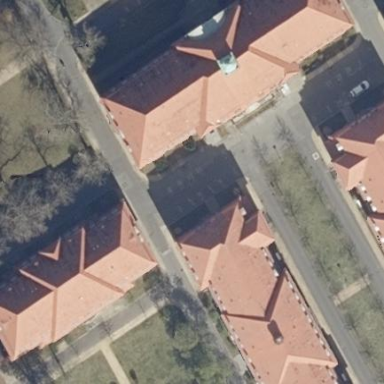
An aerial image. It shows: Residential building with mansard roof.